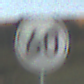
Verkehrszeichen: EndeGeschwindigkeit60
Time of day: SunriseSunset
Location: Outdoor (RoadRail)
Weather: PartlyCloudy
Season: NotSpecified
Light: Natural